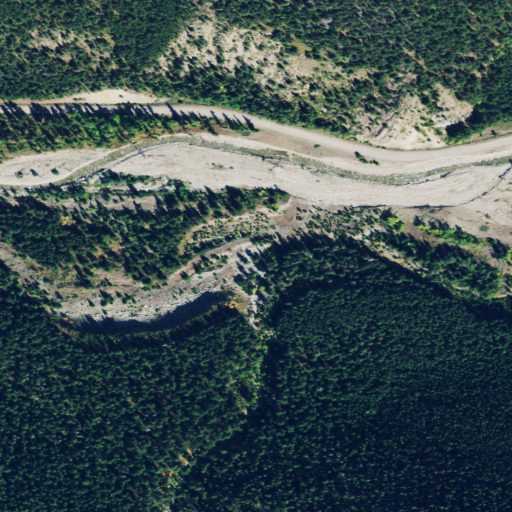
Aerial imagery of valley in Montana named Bear Gulch containing evergreen forest, shrub, and grassland